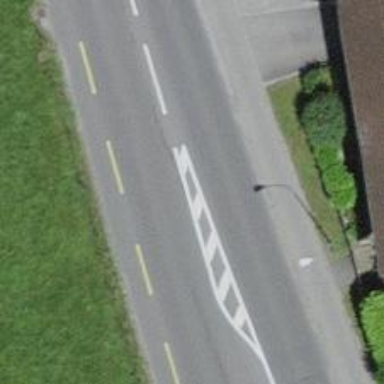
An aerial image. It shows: Secondary road with dedicated cycle lane on the left side.